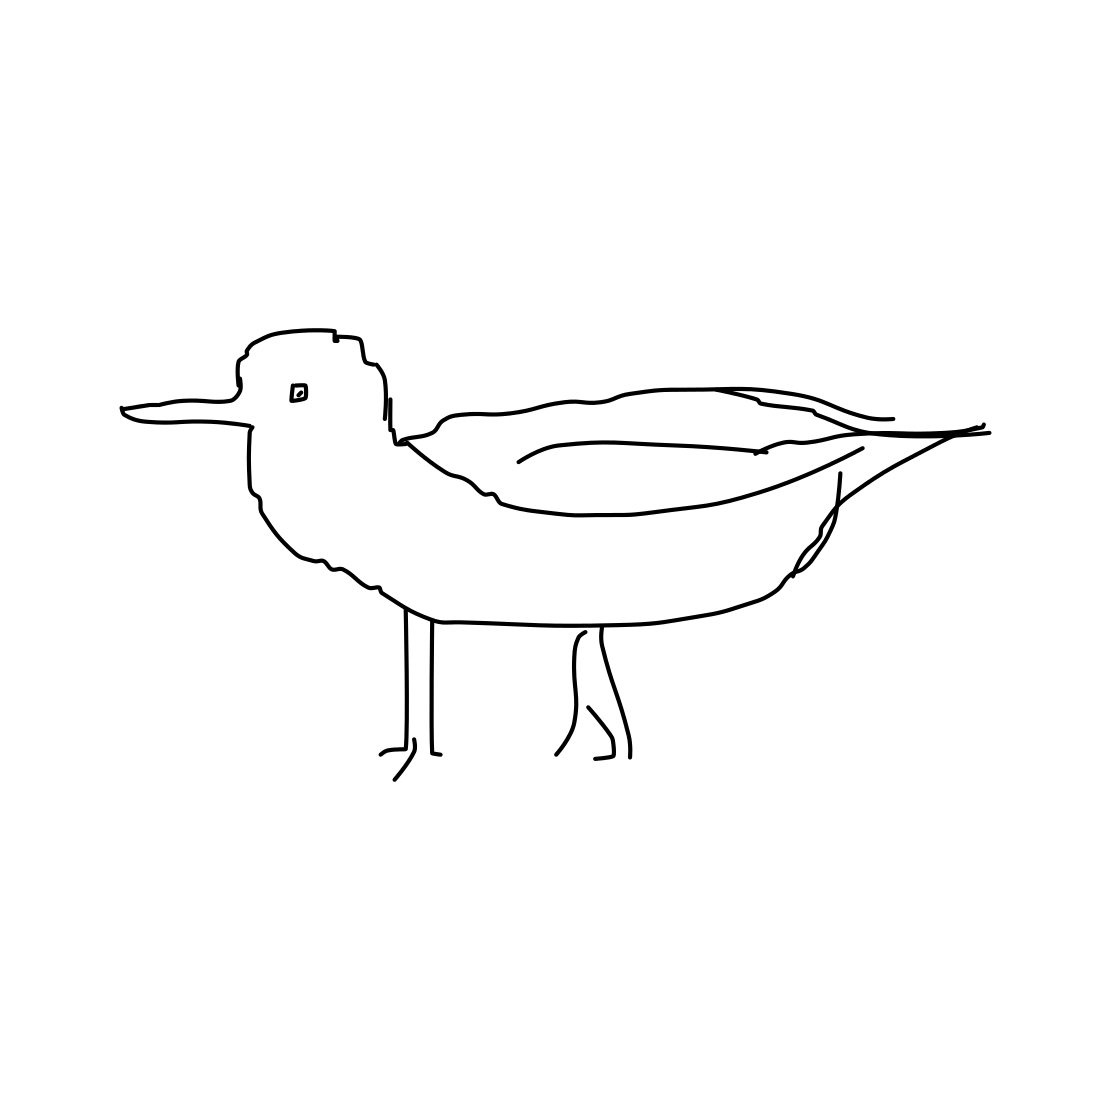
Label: seagull